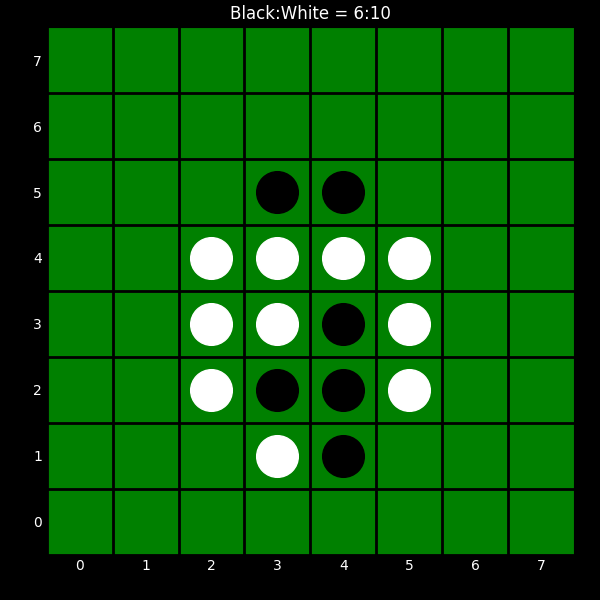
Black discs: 6
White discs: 10